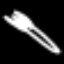
Label: fork